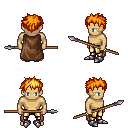
a pixel art fantasy rpg character, male body template, human, tanned skin, brown cape, gold greaves, light blonde bedhead hairstyle, metal boots, spear, four views (front, back, left, right), 2x2 character sprite sheet, small pixel art, hard edges, no anti-aliasing